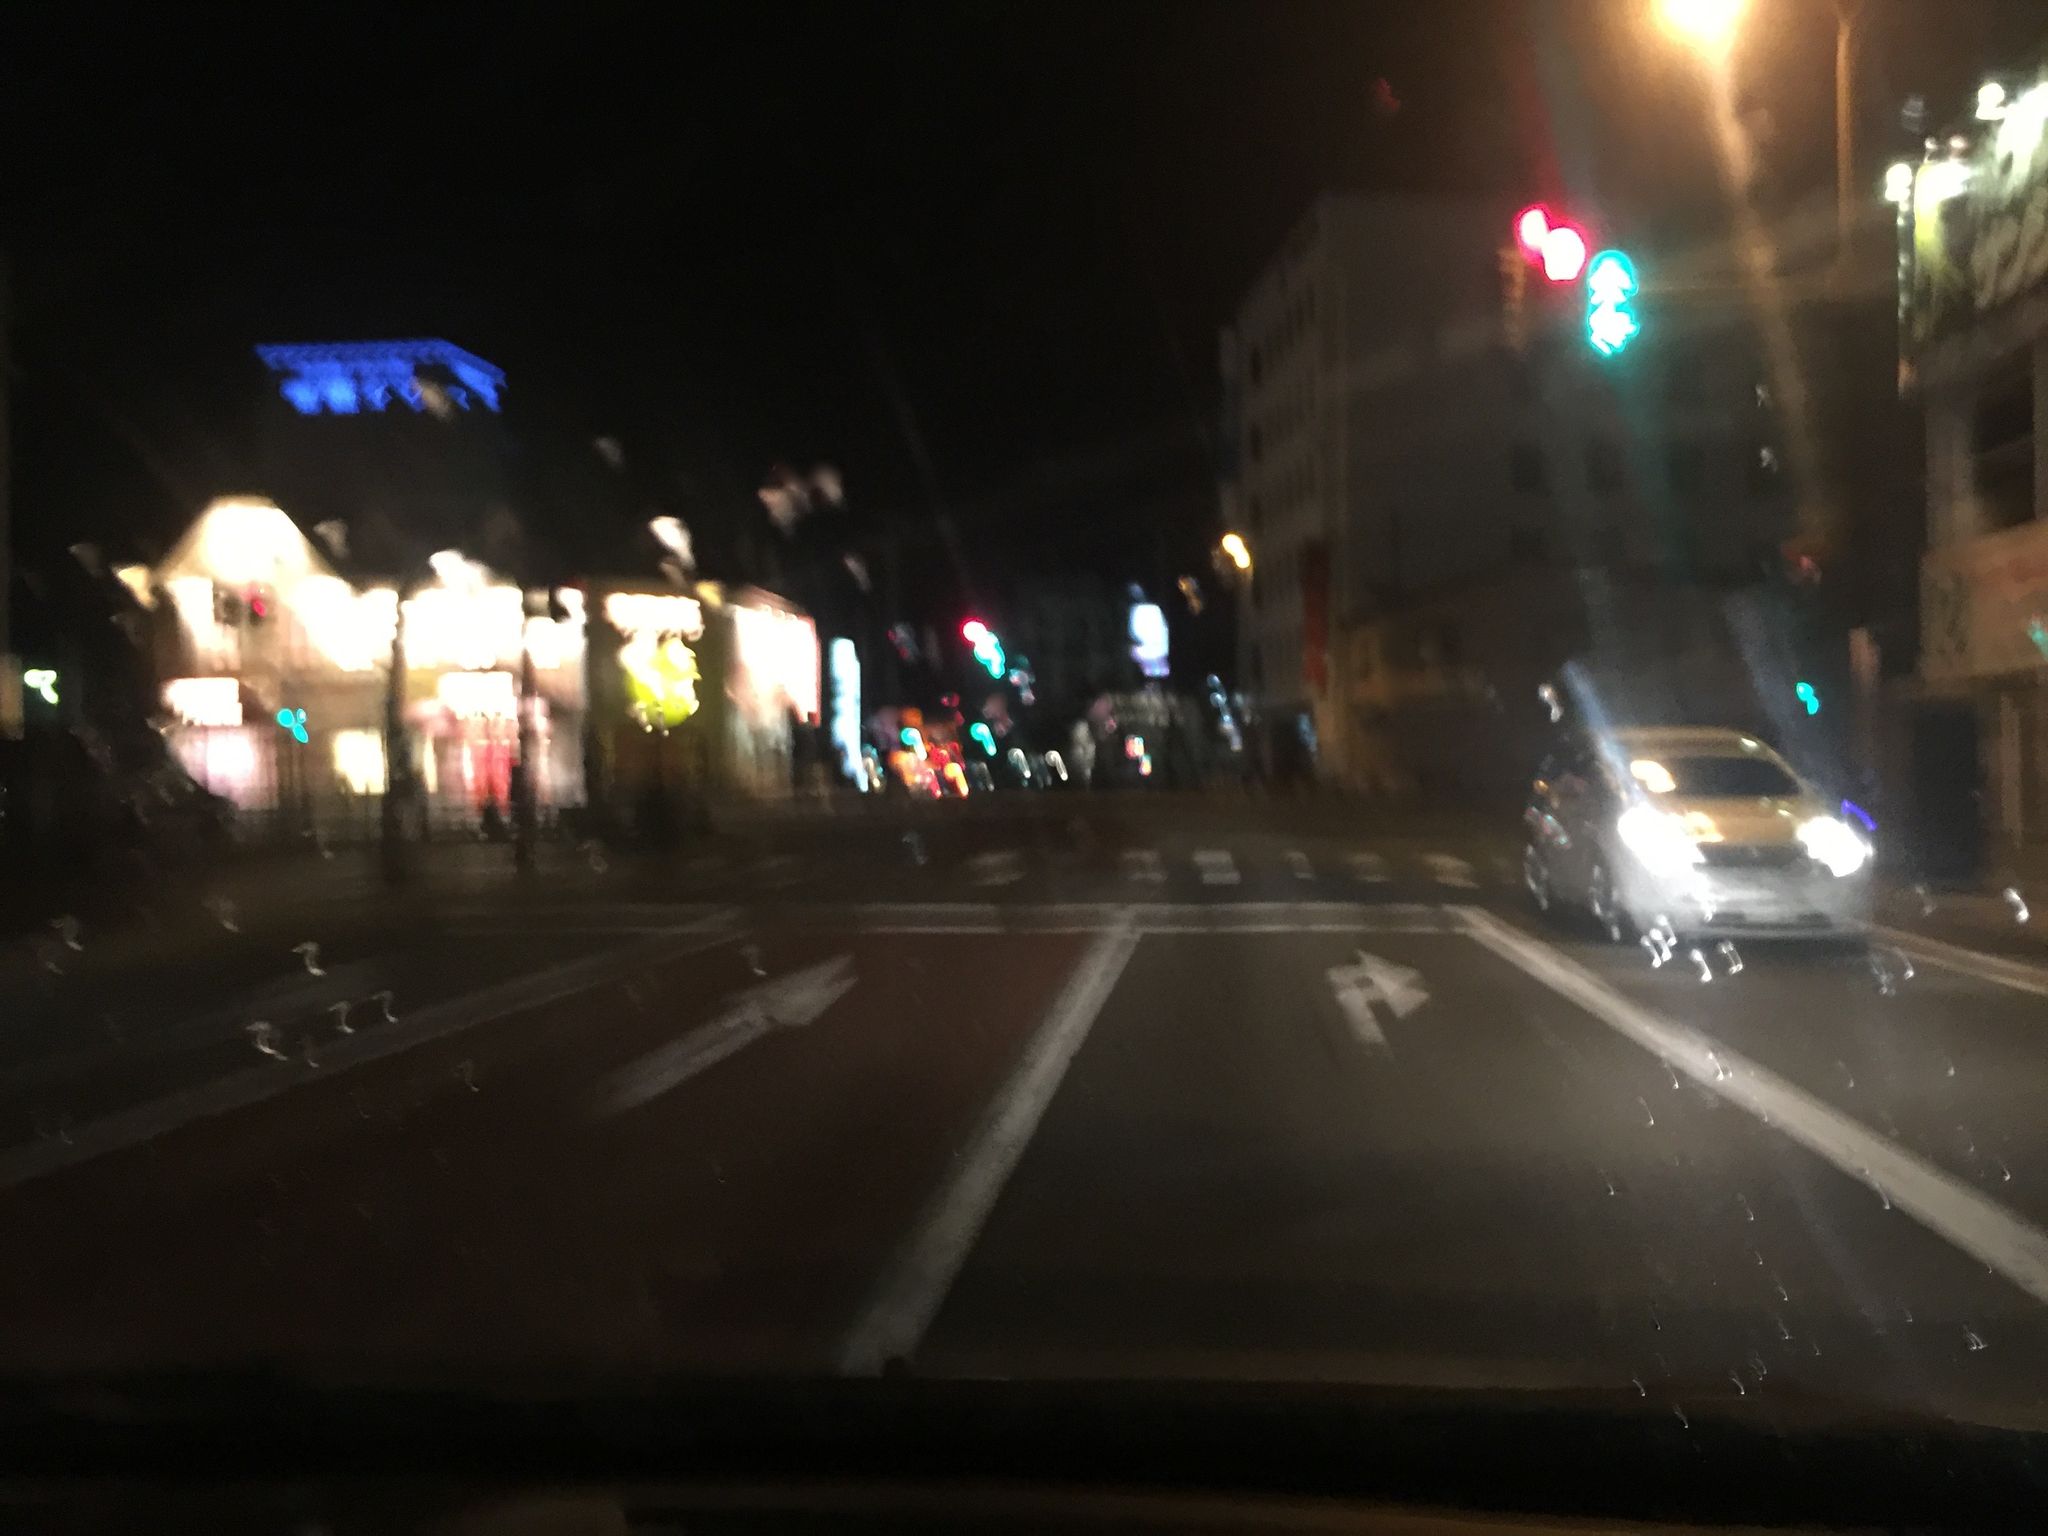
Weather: clear
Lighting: night
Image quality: slightly poor
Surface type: driving surface
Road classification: trunk
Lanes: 2.0
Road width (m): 3.5
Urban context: urban centre
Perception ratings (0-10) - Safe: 0.69, Lively: 2.55, Beautiful: 5.05, Boring: 0.26, Depressing: 1.22, Wealthy: 2.31